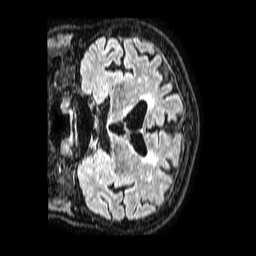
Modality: FLAIR
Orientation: coronal
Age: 72
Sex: male
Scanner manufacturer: philips
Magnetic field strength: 1.5 T
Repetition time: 4.8 s
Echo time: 0.3 s